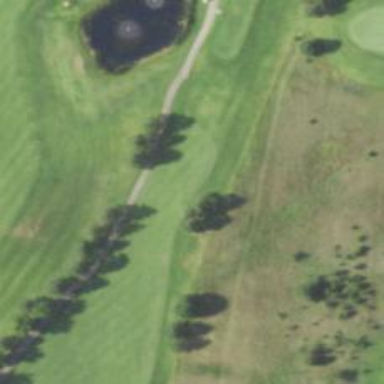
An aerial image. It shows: Service road used as golf cart path.